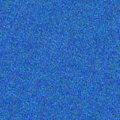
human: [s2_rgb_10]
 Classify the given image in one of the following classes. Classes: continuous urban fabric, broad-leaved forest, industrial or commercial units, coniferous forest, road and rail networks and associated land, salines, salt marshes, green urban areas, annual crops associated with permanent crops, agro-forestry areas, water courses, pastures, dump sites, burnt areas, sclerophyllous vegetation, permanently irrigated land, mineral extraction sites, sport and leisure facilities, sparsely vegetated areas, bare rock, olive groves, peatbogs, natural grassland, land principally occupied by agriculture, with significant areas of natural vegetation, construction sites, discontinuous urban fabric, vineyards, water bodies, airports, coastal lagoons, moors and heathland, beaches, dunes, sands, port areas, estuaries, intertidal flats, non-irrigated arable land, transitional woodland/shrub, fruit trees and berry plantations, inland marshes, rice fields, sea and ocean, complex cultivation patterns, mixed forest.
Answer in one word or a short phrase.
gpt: sea and ocean